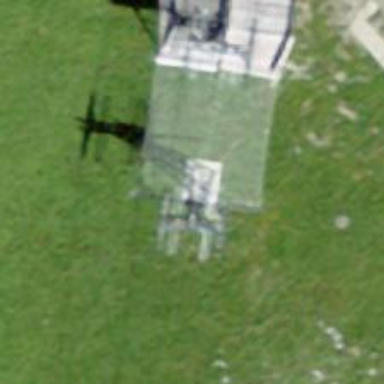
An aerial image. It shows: Pylon used for aerialway.